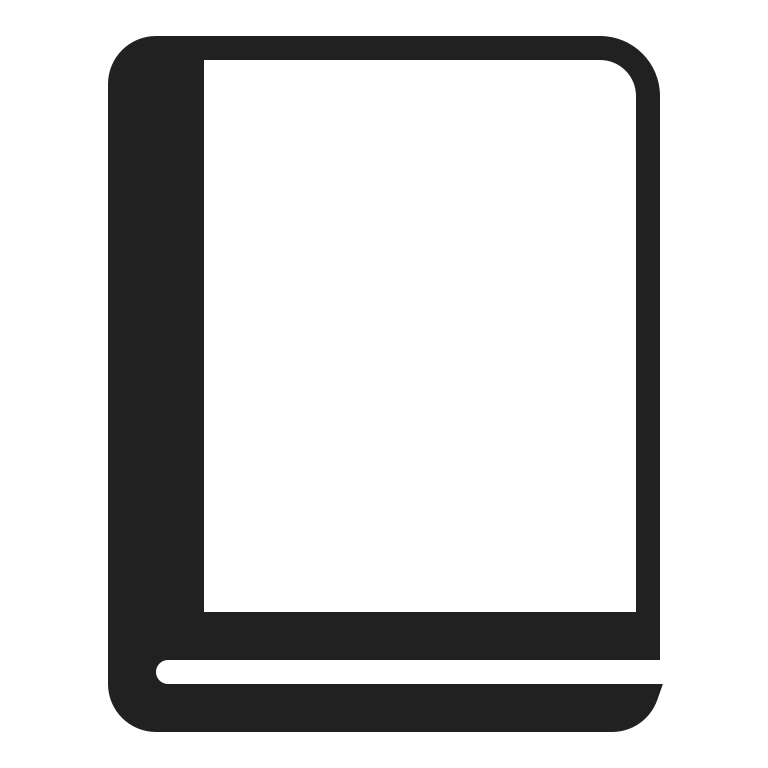
closed book high contrast